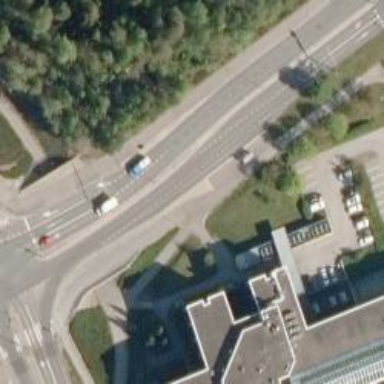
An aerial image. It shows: Asphalt cycleway.